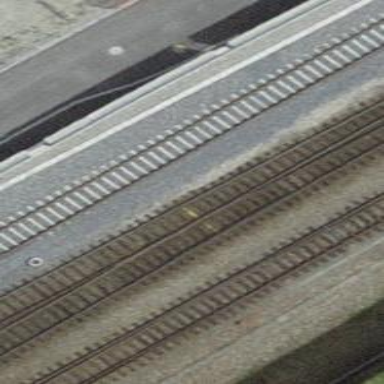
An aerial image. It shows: Electrified rail siding with contact line.